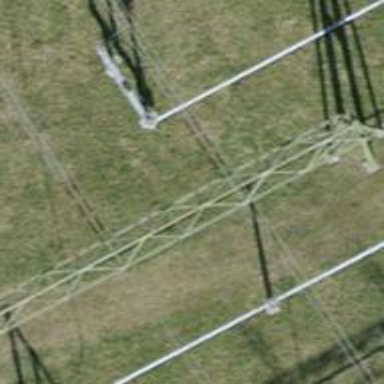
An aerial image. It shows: Bay for power lines.